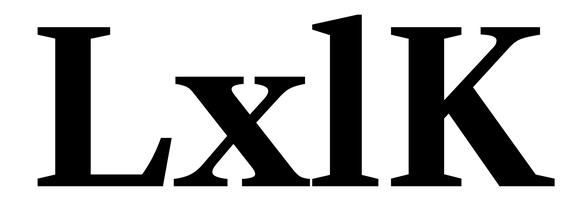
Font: LibreCaslonText_Bold